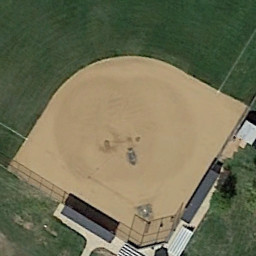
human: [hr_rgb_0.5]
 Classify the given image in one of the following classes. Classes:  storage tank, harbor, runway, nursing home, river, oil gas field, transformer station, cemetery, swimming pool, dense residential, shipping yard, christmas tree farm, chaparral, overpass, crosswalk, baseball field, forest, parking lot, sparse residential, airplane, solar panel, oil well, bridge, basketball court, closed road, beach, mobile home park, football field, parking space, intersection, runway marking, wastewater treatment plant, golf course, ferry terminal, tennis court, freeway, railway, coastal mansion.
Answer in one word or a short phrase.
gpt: baseball field